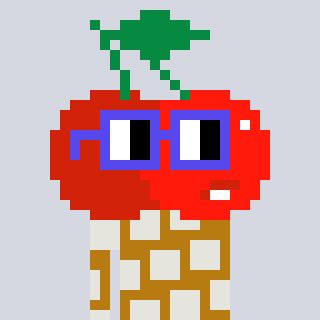
a pixel art character with square blue glasses, a cherry-shaped head and a gold-colored body on a cool background